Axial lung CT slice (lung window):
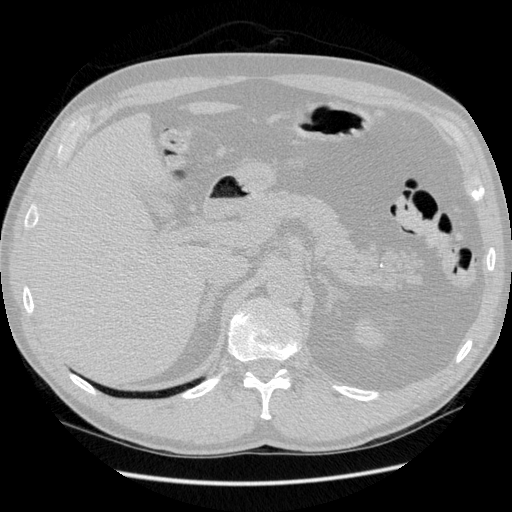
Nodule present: no